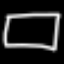
Label: square